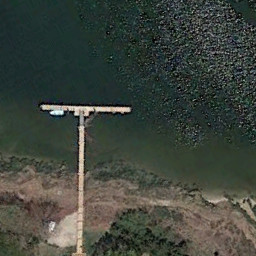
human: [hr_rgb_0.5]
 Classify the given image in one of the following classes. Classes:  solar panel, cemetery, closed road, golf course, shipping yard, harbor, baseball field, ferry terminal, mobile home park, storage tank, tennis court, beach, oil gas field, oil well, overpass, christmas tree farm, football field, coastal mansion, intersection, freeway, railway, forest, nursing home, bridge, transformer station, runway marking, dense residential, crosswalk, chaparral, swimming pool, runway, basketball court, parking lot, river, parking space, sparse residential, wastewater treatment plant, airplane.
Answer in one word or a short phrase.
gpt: ferry terminal